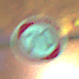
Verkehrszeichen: Geschwindigkeit70
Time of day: Night
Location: Outdoor (Urban)
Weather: PartlyCloudy
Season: NotSpecified
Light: Artificial